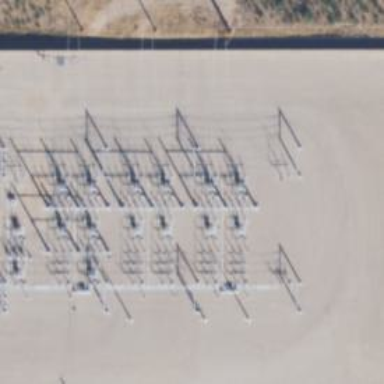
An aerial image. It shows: Switch for power supply.